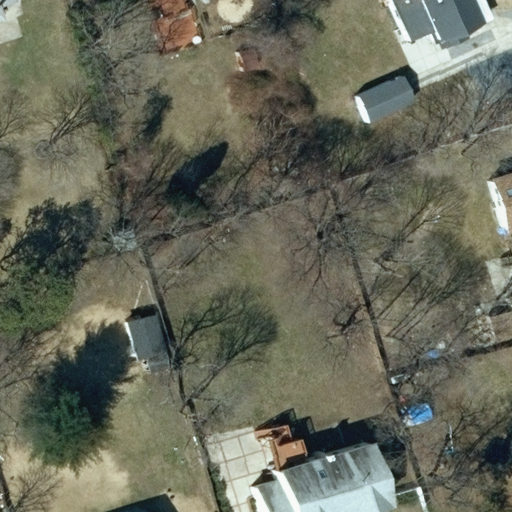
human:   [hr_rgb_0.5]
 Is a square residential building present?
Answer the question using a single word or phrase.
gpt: no

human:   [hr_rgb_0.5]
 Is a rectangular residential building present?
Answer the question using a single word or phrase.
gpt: yes

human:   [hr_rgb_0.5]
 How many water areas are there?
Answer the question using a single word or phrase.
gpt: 0

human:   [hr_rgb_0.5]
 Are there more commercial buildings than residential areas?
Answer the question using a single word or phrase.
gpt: no

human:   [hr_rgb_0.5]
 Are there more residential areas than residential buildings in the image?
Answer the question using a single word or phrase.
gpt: no

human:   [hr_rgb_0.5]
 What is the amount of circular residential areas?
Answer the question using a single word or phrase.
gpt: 0

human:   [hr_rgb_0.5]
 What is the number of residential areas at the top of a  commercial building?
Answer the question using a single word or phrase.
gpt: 0

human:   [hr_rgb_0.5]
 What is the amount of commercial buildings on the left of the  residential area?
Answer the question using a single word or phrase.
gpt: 0

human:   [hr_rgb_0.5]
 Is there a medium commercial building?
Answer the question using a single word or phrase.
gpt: no

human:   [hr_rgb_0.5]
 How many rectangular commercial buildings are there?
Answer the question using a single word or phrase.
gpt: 0

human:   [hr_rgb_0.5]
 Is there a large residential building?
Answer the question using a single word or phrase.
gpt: no

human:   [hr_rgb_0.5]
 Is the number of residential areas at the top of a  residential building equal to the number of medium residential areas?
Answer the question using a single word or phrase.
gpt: no

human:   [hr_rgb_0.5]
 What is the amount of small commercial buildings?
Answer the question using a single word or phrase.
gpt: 0

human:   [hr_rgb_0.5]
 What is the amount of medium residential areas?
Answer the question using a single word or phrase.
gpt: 0

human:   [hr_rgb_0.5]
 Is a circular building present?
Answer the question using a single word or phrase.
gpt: no

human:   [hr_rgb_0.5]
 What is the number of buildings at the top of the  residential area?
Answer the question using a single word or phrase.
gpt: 0

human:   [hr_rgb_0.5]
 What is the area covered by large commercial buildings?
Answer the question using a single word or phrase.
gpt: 0m2

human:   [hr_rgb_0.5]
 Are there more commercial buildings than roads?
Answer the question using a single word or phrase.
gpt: no

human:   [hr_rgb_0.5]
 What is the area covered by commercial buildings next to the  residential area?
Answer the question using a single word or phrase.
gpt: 0m2

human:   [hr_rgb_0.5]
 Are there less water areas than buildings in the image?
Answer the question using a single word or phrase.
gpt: yes

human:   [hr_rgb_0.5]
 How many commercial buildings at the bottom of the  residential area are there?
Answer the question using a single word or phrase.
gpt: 0

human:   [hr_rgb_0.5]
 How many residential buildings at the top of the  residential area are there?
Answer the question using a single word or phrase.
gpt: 0

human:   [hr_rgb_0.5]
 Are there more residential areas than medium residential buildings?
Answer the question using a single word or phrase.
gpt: no

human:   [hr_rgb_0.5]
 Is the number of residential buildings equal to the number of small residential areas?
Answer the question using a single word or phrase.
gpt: no

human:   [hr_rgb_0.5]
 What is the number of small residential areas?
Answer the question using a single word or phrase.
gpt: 0

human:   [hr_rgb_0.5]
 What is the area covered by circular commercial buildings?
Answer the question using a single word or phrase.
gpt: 0m2

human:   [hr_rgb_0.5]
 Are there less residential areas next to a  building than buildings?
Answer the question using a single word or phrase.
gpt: yes

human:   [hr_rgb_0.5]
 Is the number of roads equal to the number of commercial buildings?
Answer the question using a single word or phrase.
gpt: yes

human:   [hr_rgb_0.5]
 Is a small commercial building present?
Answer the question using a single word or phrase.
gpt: no

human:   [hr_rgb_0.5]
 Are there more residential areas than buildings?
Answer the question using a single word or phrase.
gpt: no

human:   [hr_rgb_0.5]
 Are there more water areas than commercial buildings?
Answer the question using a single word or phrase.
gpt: no

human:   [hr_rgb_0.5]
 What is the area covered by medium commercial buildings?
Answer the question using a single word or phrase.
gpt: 0m2

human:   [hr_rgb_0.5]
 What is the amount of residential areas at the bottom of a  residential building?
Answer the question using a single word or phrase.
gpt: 0

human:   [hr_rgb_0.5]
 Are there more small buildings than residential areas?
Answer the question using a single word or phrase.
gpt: yes

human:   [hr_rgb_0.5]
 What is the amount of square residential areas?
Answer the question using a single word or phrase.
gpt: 0

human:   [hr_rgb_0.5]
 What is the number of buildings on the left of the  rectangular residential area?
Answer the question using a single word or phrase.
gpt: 0